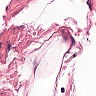
Metastatic tissue present: no